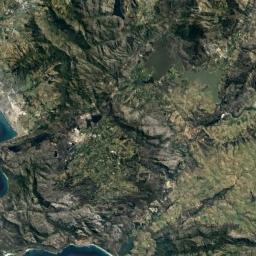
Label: mountain